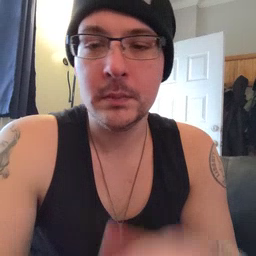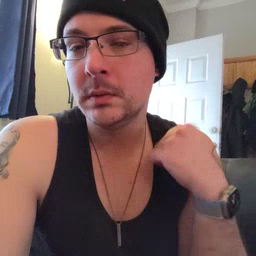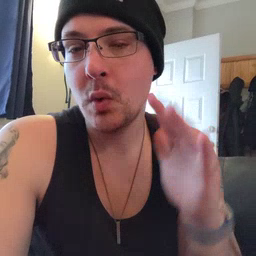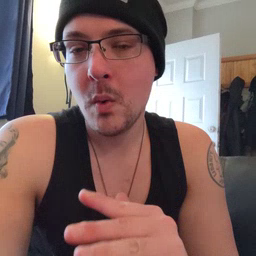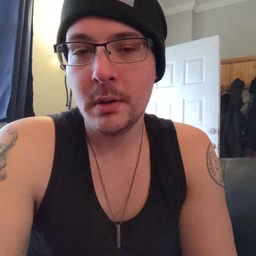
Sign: snow